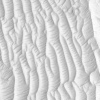
Atmospheric dust classification: not_dusty